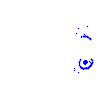
Particle: kaon